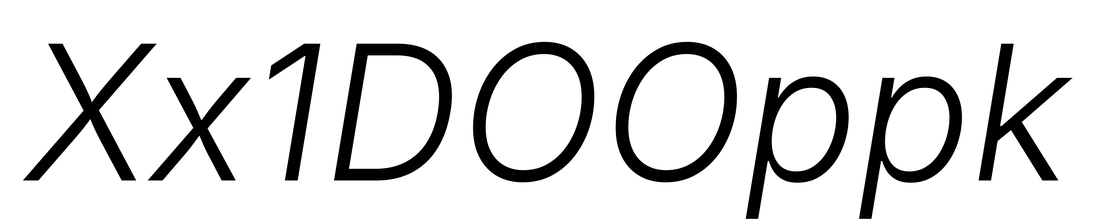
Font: Inter-Italic_Light_Italic